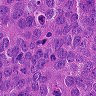
Metastatic tissue present: yes